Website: walmart
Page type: payment
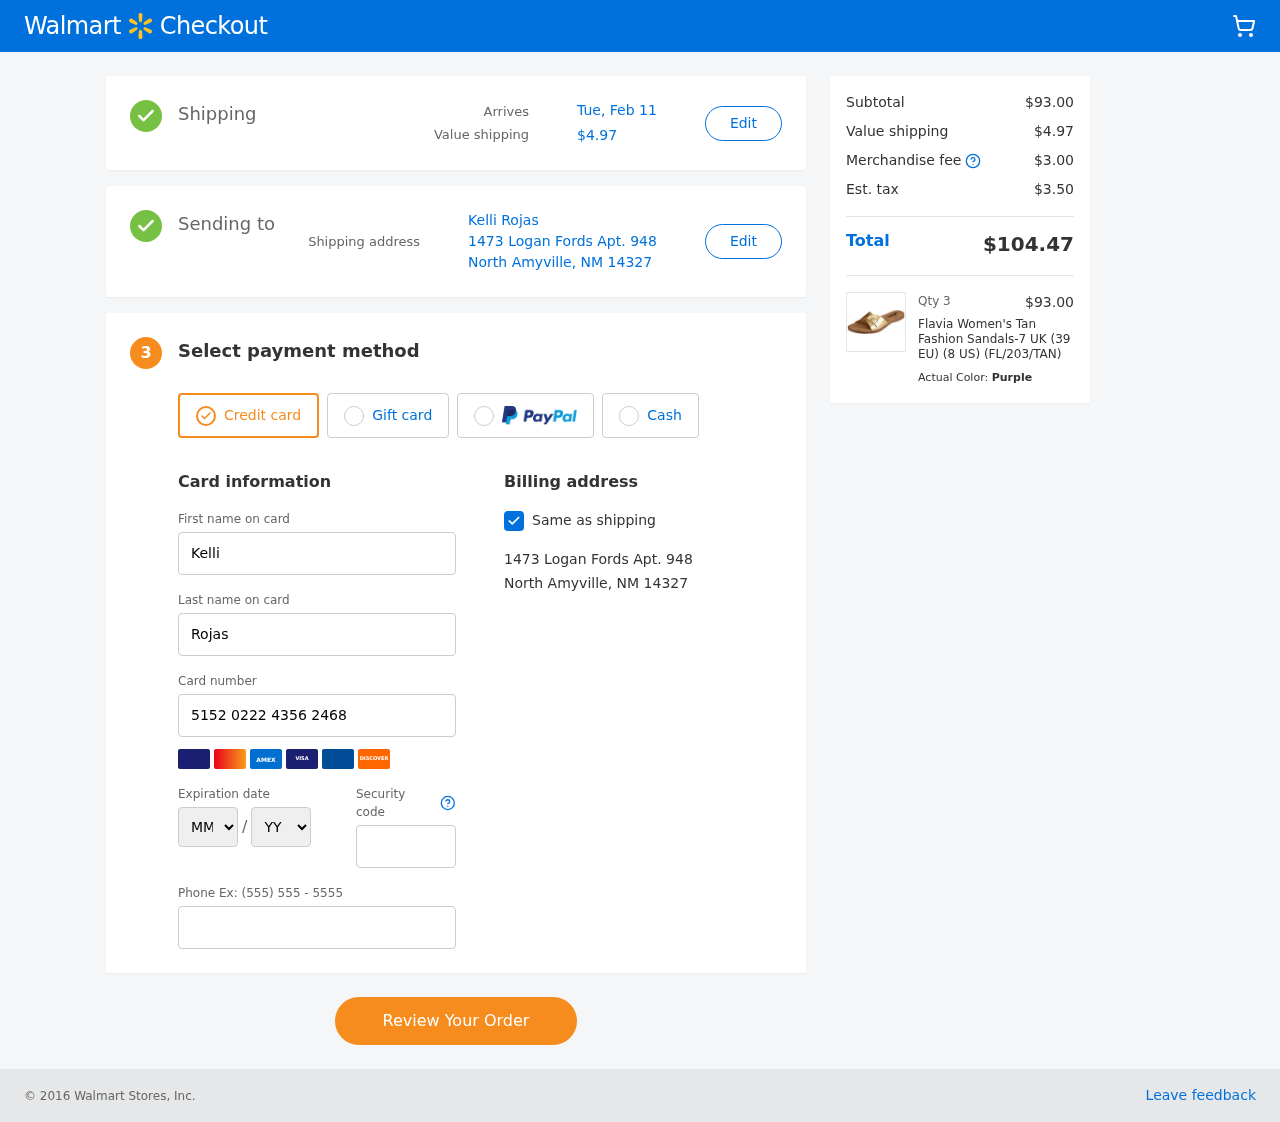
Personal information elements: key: PII_CARD_EXPIRY_MONTH
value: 09
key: PII_CARD_EXPIRY_YEAR
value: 28
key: PII_CITY_STATE_ZIP
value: North Amyville, NM 14327
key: PII_FULLNAME
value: Kelli Rojas
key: PII_STREET
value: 1473 Logan Fords Apt. 948
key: PII_FIRSTNAME
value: Kelli
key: PII_LASTNAME
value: Rojas
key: PII_CARD_NUMBER
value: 5152 0222 4356 2468
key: PII_CARD_CVV
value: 521
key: PII_PHONE
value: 4306187625
Product elements: key: PRODUCT1_NAME
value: Flavia Women's Tan Fashion Sandals-7 UK (39 EU) (8 US) (FL/203/TAN)
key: PRODUCT1_PRICE
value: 31
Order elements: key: ORDER_DELIVERY_DATE
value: Tue, Feb 11
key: ORDER_SHIPPING_COST
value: $4.97
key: ORDER_SUBTOTAL
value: $93.00
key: ORDER_MERCHANDISE_FEE
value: $3.00
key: ORDER_TAX
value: $3.50
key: ORDER_TOTAL
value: $104.47
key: ORDER_NUM_ITEMS
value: Qty 3